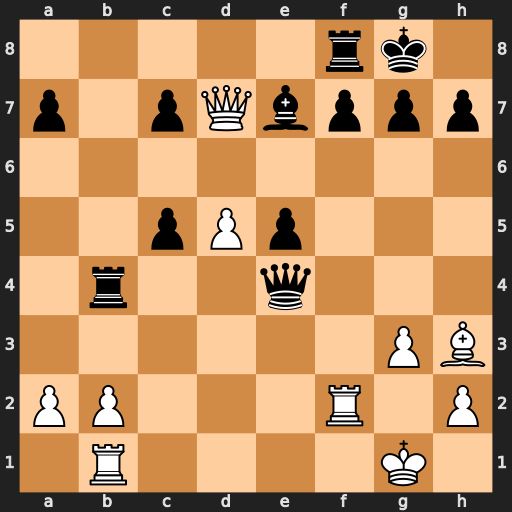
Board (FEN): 5rk1/p1pQbppp/8/2pPp3/1r2q3/6PB/PP3R1P/1R4K1
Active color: w
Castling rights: -
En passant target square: -
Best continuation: Bf5 Qd4 Qxe7